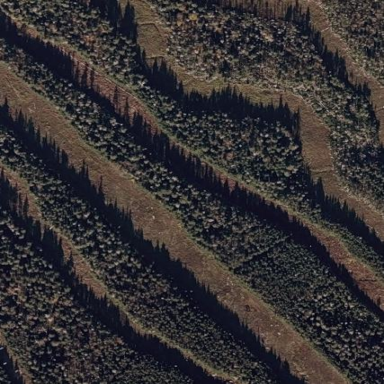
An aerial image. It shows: Coniferous forest area.